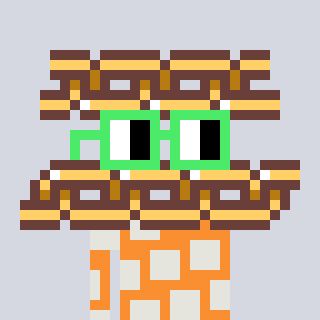
a pixel art character with square light green glasses, a chain-shaped head and a orange-colored body on a cool background